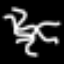
Label: squiggle